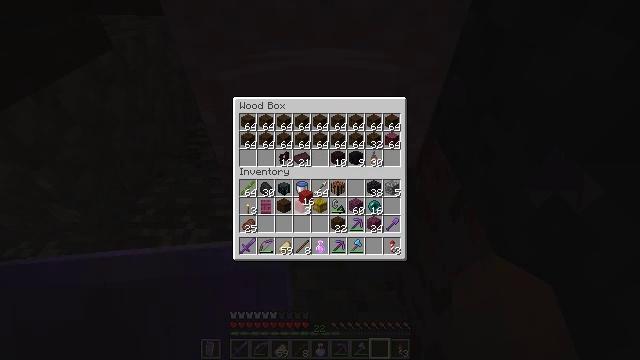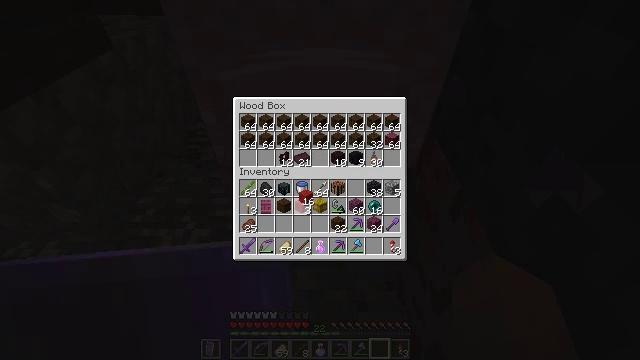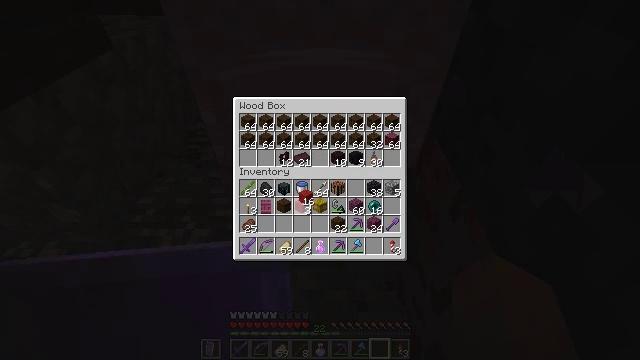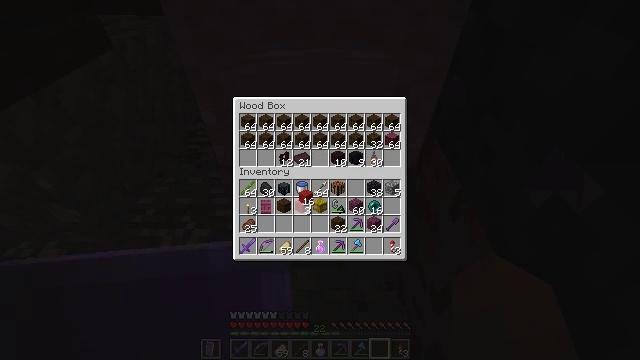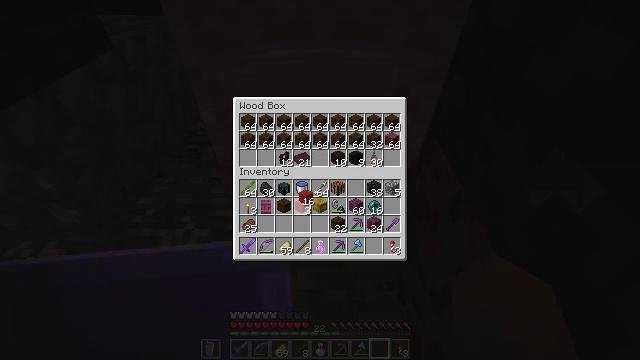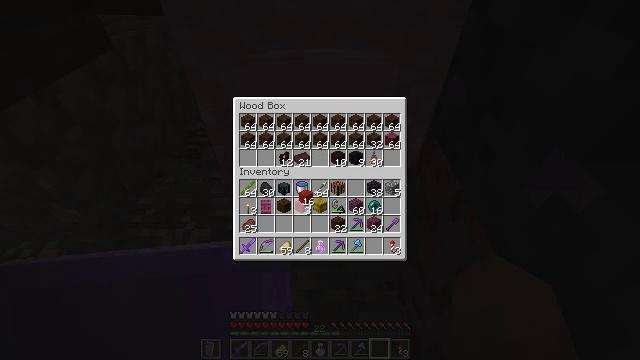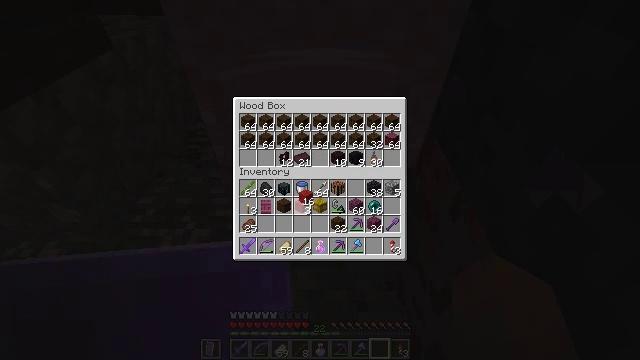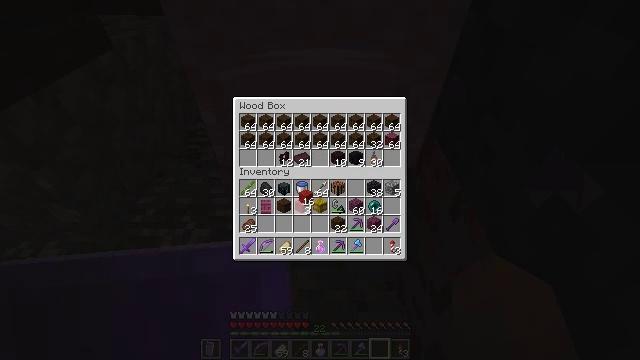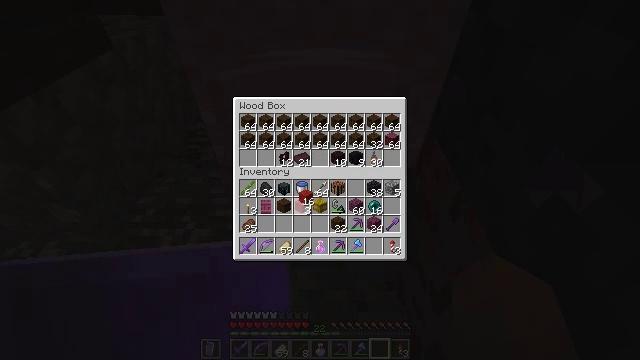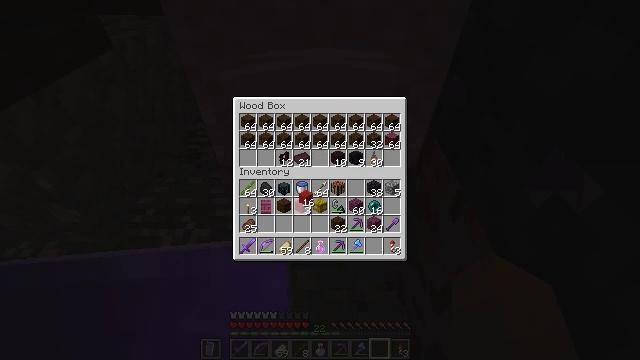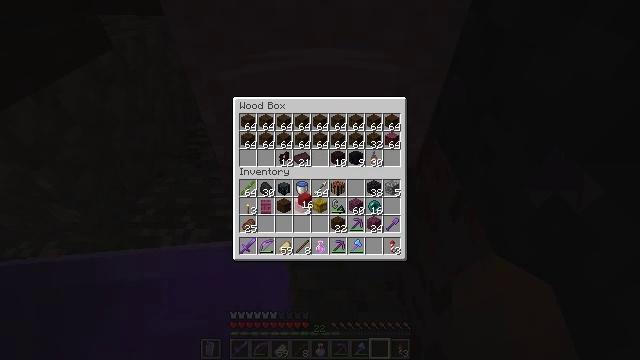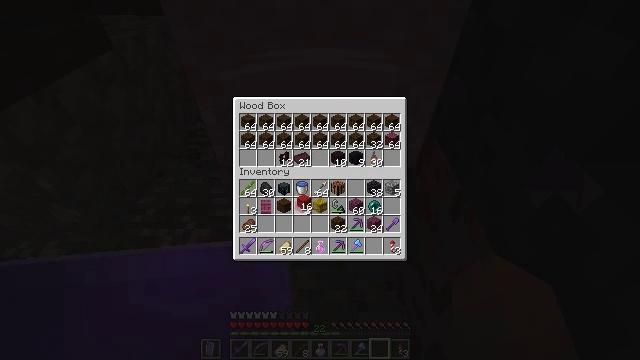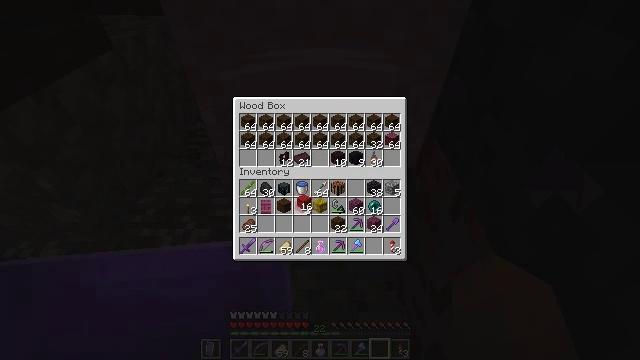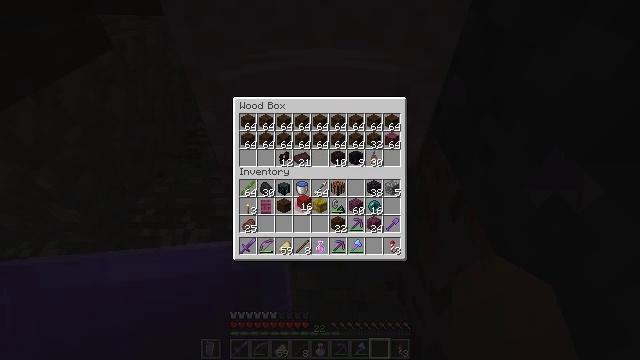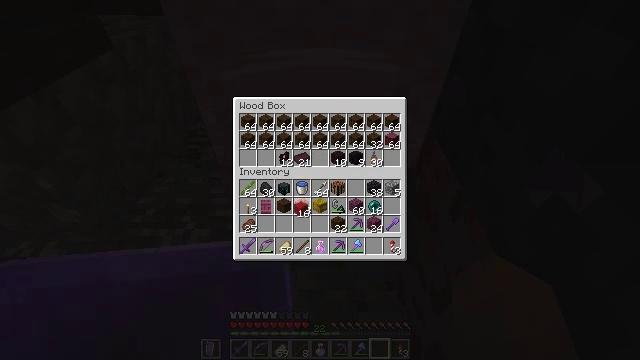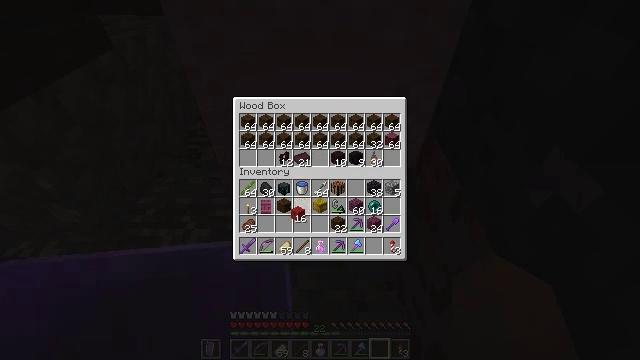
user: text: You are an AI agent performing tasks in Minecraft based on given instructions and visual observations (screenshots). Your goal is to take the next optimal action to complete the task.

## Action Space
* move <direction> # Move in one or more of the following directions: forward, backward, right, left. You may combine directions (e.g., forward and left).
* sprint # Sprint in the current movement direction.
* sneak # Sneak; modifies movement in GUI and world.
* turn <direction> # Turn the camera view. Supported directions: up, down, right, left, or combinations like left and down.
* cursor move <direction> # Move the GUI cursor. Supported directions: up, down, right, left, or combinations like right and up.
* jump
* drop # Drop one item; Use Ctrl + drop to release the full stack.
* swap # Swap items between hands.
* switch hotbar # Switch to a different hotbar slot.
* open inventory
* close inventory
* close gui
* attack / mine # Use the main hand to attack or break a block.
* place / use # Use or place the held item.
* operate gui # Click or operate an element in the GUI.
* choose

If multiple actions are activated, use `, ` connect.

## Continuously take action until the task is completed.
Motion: motion action
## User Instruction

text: craft item red carpet
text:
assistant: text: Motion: no_op
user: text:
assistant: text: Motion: no_op
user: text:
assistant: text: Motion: no_op
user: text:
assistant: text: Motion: no_op
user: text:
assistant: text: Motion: no_op
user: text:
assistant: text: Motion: no_op
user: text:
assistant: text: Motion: no_op
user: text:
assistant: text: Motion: no_op
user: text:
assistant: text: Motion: no_op
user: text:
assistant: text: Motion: no_op
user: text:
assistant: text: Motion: no_op
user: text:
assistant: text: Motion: no_op
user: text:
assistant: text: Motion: no_op
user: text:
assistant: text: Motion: turn down, use / place
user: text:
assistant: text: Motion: use / place
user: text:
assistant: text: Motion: use / place
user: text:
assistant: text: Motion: no_op
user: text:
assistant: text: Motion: no_op
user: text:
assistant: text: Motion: no_op
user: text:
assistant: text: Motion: no_op
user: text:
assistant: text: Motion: turn right and up
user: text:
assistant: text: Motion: turn right and up
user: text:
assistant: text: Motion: no_op
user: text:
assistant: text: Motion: no_op
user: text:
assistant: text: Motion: no_op
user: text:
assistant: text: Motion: no_op
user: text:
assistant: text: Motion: no_op
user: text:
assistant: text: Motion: no_op
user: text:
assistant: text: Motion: no_op
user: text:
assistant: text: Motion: no_op